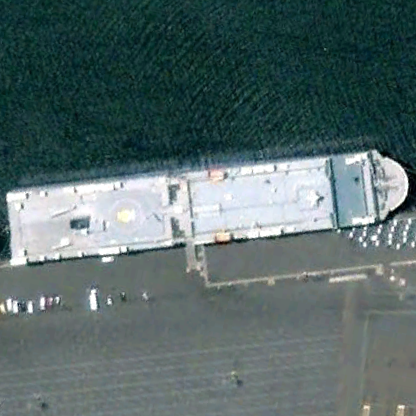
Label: civil